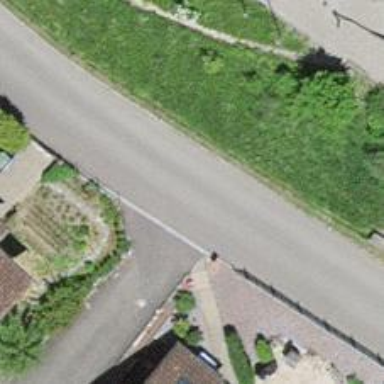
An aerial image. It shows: Smoothly paved residential road.